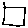
Label: square